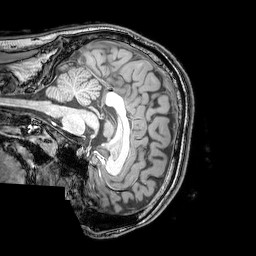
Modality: T1w
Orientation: sagittal
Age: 24
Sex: male
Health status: healthy
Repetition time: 0.081 s
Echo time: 0.037 s